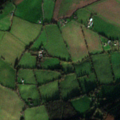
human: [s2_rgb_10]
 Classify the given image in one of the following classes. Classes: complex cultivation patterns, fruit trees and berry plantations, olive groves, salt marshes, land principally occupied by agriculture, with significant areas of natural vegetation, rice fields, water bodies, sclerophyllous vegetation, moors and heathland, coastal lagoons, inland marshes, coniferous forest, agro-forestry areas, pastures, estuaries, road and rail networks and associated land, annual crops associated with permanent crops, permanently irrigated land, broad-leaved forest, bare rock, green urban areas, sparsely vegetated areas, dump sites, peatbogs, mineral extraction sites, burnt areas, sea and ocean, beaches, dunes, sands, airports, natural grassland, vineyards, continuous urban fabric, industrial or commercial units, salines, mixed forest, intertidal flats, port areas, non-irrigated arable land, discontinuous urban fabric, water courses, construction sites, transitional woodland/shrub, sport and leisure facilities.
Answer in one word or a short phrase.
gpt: non-irrigated arable land, pastures, coniferous forest